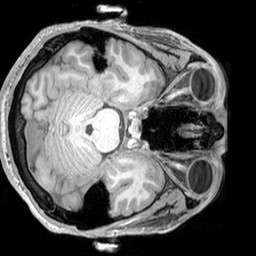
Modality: T1w
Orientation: axial
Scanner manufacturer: siemens
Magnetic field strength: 3 T
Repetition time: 2.3 s
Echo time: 0.00226 s